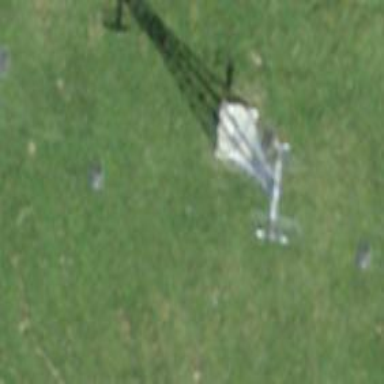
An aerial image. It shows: Pylon used for aerialway.